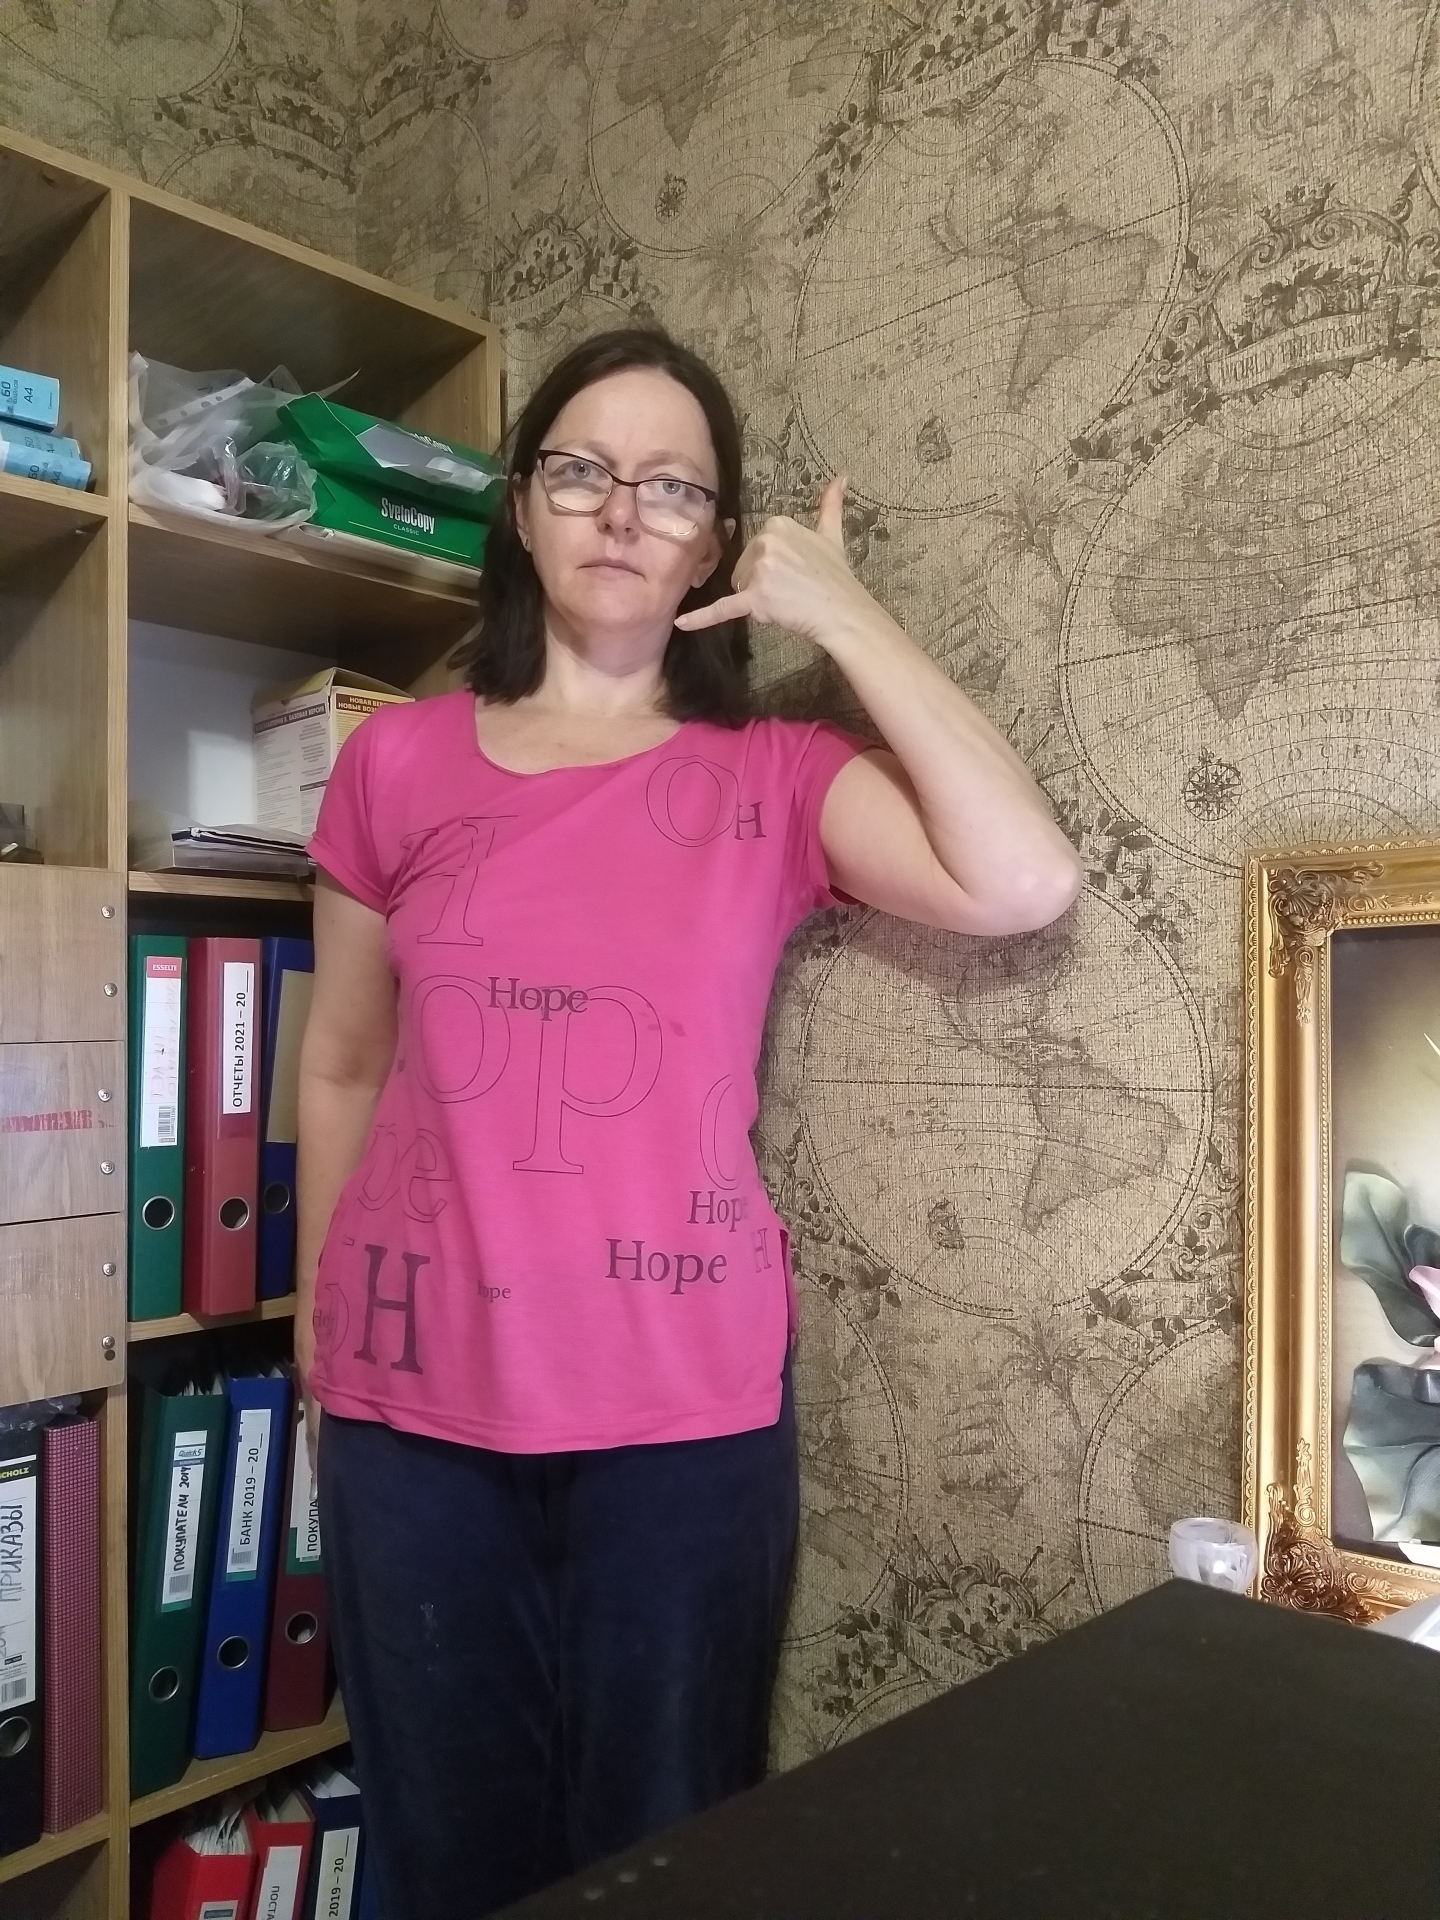
Label: clear